Brain MRI study timepoint: preop
T1CE (contrast-enhanced T1) slice:
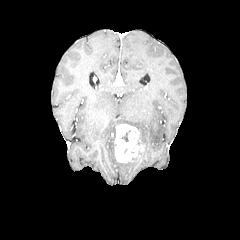
T2-FLAIR slice:
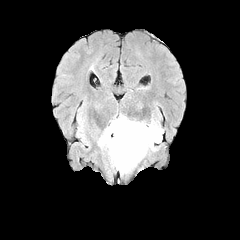